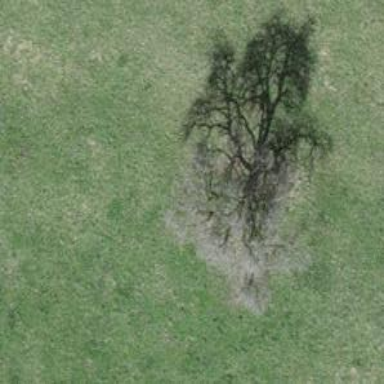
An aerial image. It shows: Urban tree adds touch of nature to the surroundings.